【题型】解答题　【知识点】立体几何　【难度】easy
如图所示，某模型无下底面，有上底面，其外观是圆柱，底部挖去一个圆锥。已知圆柱与圆锥的底面大小相同，圆柱的底面直径为 12cm，高为 20cm，圆锥母线长为 10cm。

\noindent (1) 求该模型的体积；
\noindent (2) 现要用油漆对 500 个这种模型进行粉刷，油漆费用为每平方米 30 元，求总费用。
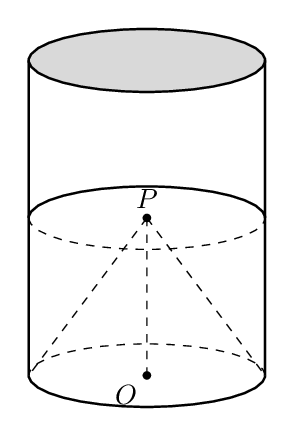
【解答】
\noindent\textbf{\textbf{(1) $624\pi \text{cm：}^3$}}
\noindent\textbf{\textbf{(2) $504\pi$ 元：}}

\noindent\textbf{分析：}\textbf{(1) 先求出圆锥的高，再根据圆柱与圆锥的体积公式，即可求解；}
\noindent\textbf{分析：}\textbf{(2) 先求出组合体的表面积，再求总费用。}

\noindent\textbf{解：}\textbf{(1)}

\textbf{如图所示，由题可知 $AB = 12\text{cm}$，$PA = PB = 10\text{cm}$，$OO_1 = 20\text{cm}$。}

\textbf{所以在 Rt$\triangle POA$ 中，$PO = \sqrt{PA^2 - OA^2} = \sqrt{10^2 - 6^2} = 8$，}

\textbf{所有该圆柱的体积为 $V_{\text{圆柱}} = OO_1 \cdot \pi \cdot OA^2 = 20 \times 36\pi = 720\pi (\text{cm}^3)$，}

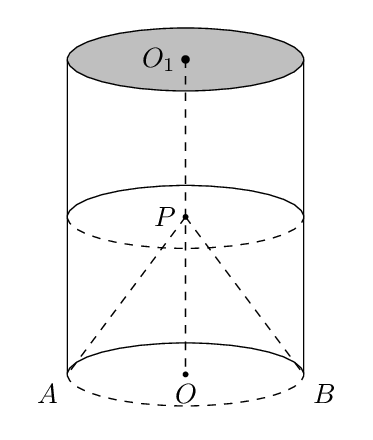